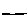
Label: line